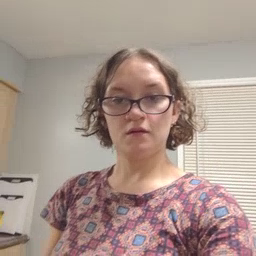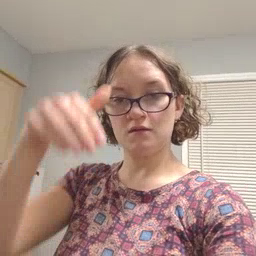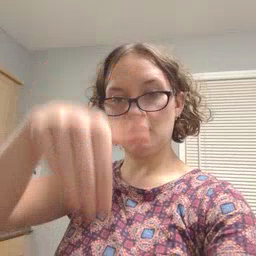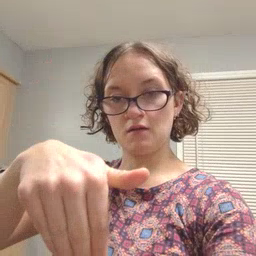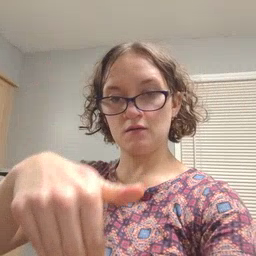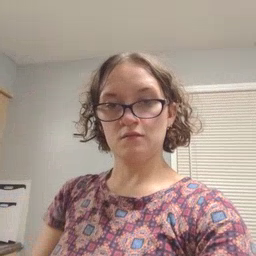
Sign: night